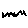
Label: zigzag